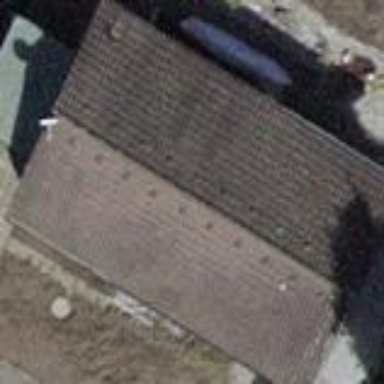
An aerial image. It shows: Building with tile roof.